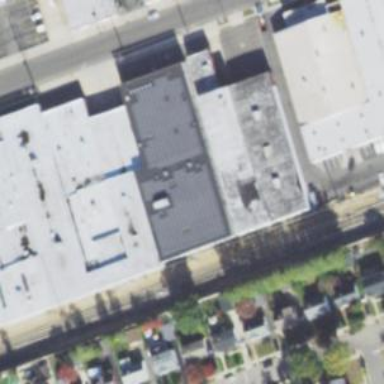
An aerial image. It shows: Commercial building.